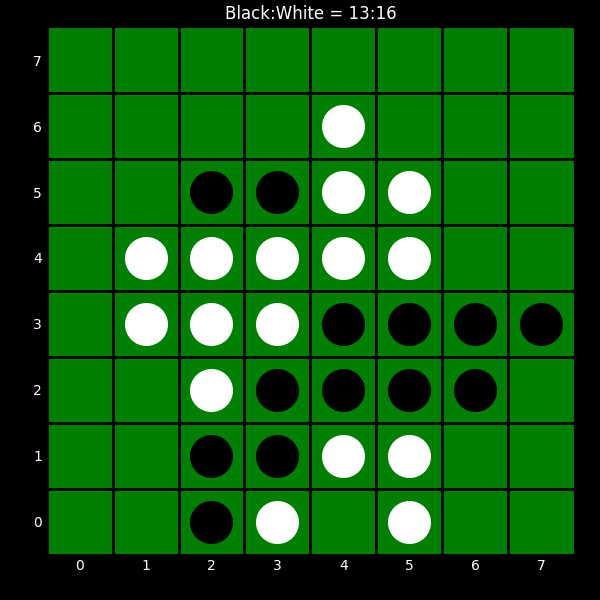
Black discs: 13
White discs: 16